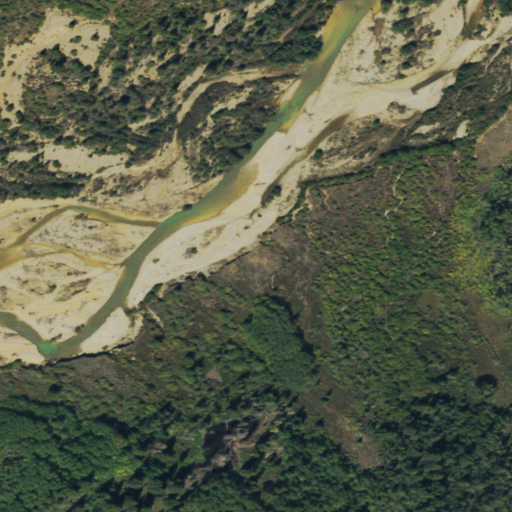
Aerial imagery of valley in Colorado named Willis Gulch containing woody wetlands, herbaceous wetlands, grassland, shrub, evergreen forest, deciduous forest, and open water